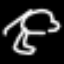
Label: frog